RGB frame:
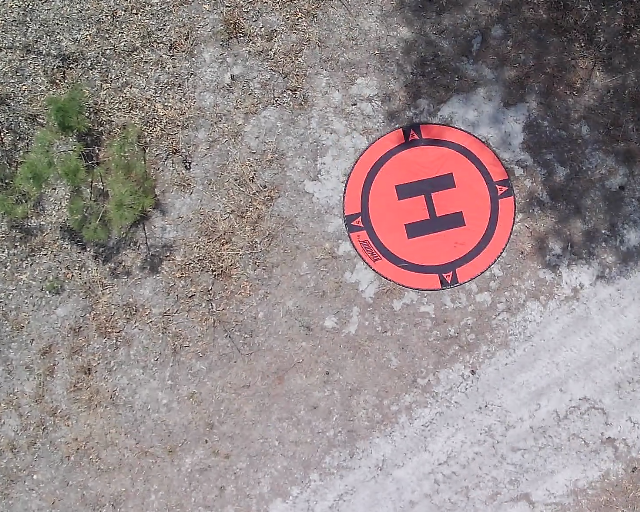
Thermal frame:
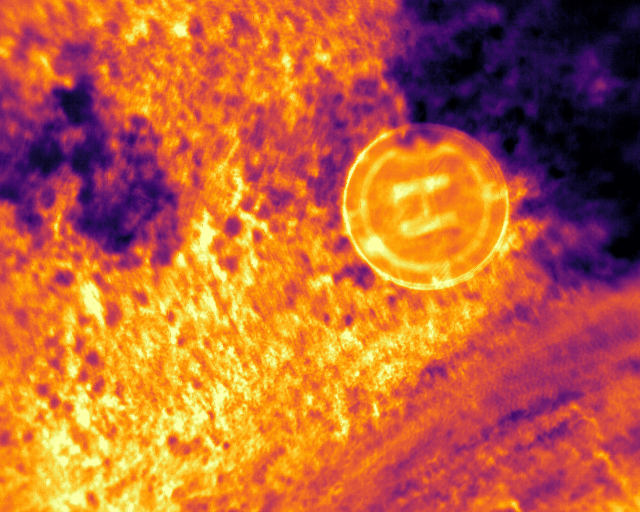
Captured: 2026-02-26 02:33:24
Pixels at or above 80 °C: 0 (fraction of frame: 0)